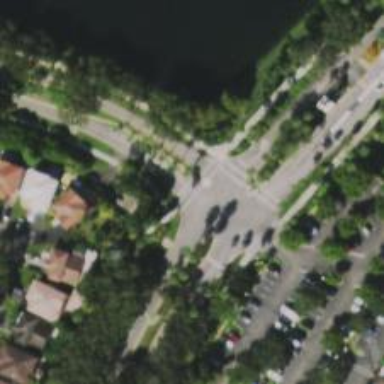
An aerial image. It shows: Marked crossing on footway.